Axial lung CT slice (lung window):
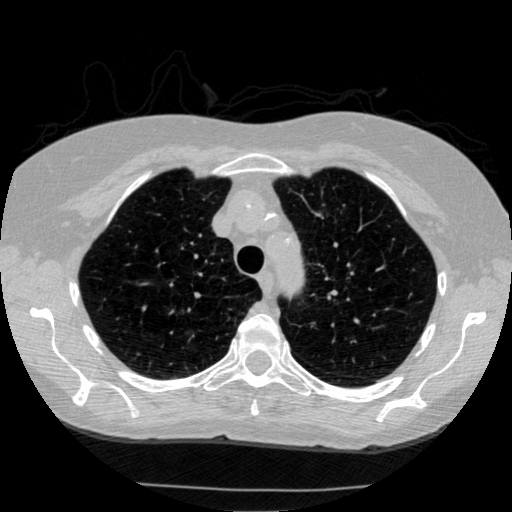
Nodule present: no